Question: My app attempts to recognize the draw date and played numbers on a lottery ticket. However, I'm not able to detect the date nor the numbers because of the images on the background of the ticket. How do I modify my code to be able to achieve my goal?
Initially I tried to find an API that would accept the bar code of the lottery ticket and return if the ticket is a winning ticket or not. After extensive research on the web I came to realize that such an approach is not possible so now I'm attempting to use character recognition methods to detect the numbers and draw date. With this information I will then cross reference it against the winning numbers and draw date.
The upside here is that the desired characters is in black and everything else have a different color.
I tried to use <URL> logic but I struggled to manipulate the code to suite my purpose.

The desired code would output the "First Draw:" date and the 6 numbers played (to the right of A06:).
What I actually got is the following:
"no"
LO 0
"Wm"{
3153:" -.: , .4,
LDTTU PLUS,.;: 7N9"???
ms: 10 20 24 25 32 3.7
Total :R5 '00 . 7'
hc? 'E:
IWHW 753:"
15/0/19 FE:4C/;1-
071094555258an94
'''
//function I use to run OCR
function runOCR(url) {
Tesseract.recognize(url)
.then(function(result) {
console.log(result.text);
}).progress(function(result) {
console.log('Status: ' + result['status']);
});
}
'''
Thanks in advance for an effective solution.
I just need someone to assist me in pixel out the red and white background so that the foreground becomes easily recognizable. I'm interested in two lines here: The draw date, which read and
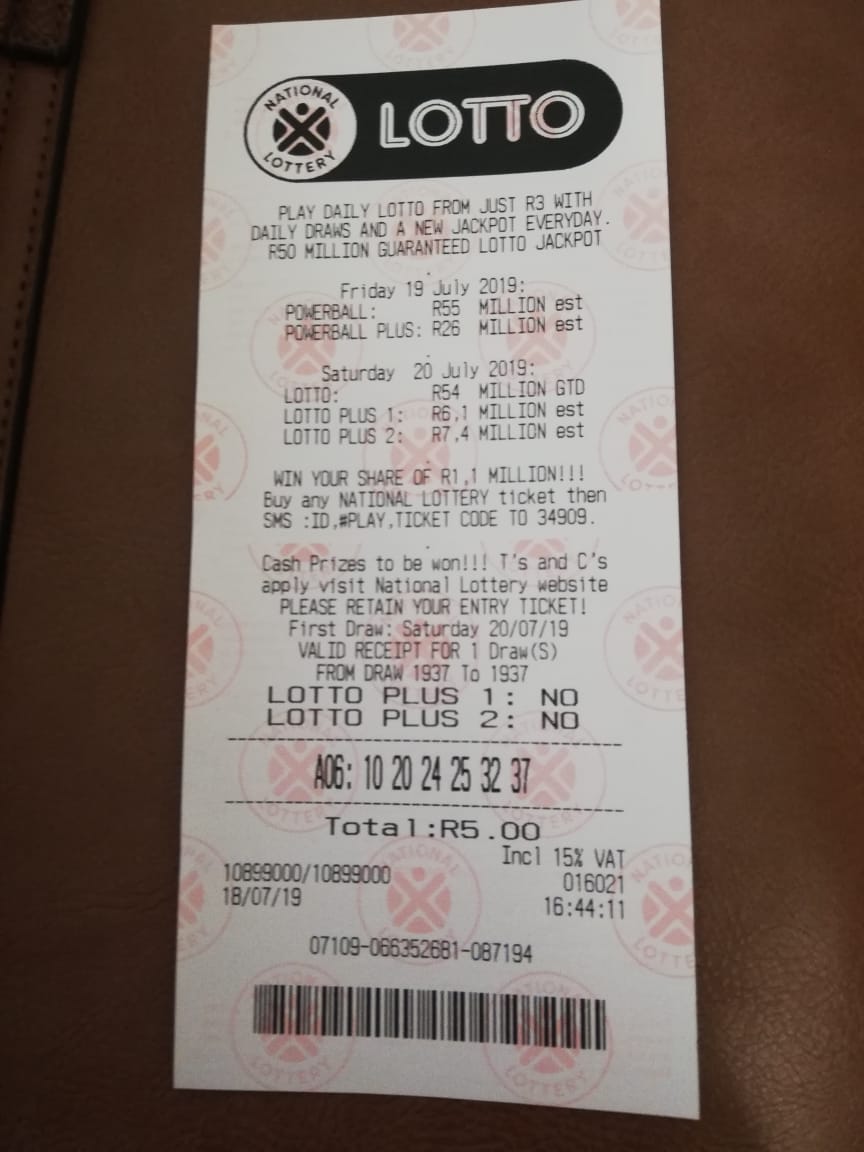
Answer: Sooo... Well I gave it a shot.
I first convert the image to a grayscale image and then check if the value is above or below the threshold. Just upload the image and move the slider to change the threshold value.
(And you probably need to open it in full page lol)
Have a good one :)
'''
const fileReader = document.getElementById('fileReader');
const sliderThreshold = document.getElementById('sliderThreshold');
const inputCanvas = document.getElementById('inputCanvas');
const outputCanvas = document.getElementById('outputCanvas');
const inputCtx = inputCanvas.getContext('2d');
const outputCtx = outputCanvas.getContext('2d');
sliderThreshold.addEventListener('input', e => displayResult(e.target.value));
fileReader.addEventListener('change', inputEvent => {
let reader = new FileReader();
reader.addEventListener('load', readerEvent => {
let img = new Image();
img.addEventListener('load', () => {
inputCanvas.width = img.width;
inputCanvas.height = img.height;
inputCtx.drawImage(img, 0, 0);
displayResult(50);
});
img.src = readerEvent.target.result;
});
reader.readAsDataURL(inputEvent.target.files[0]);
});
function displayResult(threshold) {
let imageData = inputCtx.getImageData(0,0, inputCanvas.width, inputCanvas.height);
let data = imageData.data;
for(let i = 0; i < data.length; i += 4) {
// Convert RGB values to grayscale (you can look that up)
let grayscale = data[i] * 0.3 + data[i + 1] * 0.59 + data[i + 2] * 0.11;
// Check if the value is obove or below the threshold value and return white or black
let finalColor = grayscale < threshold ? 0 : 255;
// Asign the color
data[i] = finalColor;
data[i + 1] = finalColor;
data[i + 2] = finalColor;
}
// Put the data into another canvas so we
outputCanvas.width = imageData.width;
outputCanvas.height = imageData.height;
outputCtx.putImageData(imageData, 0, 0);
}
'''
'''
<!DOCTYPE html>
<html lang="en">
<head>
<meta charset="UTF-8">
<meta name="viewport" content="width=device-width, initial-scale=1.0">
<meta http-equiv="X-UA-Compatible" content="ie=edge">
<title>Document</title>
<style>
.canvasContainer {
overflow-y: scroll;
display: inline-block;
}
</style>
</head>
<body>
<input type="file" id="fileReader">
Threshold<input type="range" min="0" max="255" id="sliderThreshold">
<div class="canvasContainer">
<canvas id="outputCanvas"></canvas>
</div>
<div class="canvasContainer">
<canvas id="inputCanvas"></canvas>
</div>
<script src="./index.js"></script>
</body>
</html>
'''